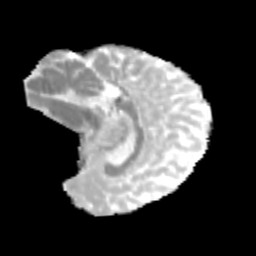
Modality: MD
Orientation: sagittal
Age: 11
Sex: male
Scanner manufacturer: siemens
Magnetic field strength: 3 T
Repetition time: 3.8 s
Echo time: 0.07 s